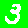
Digit: 3